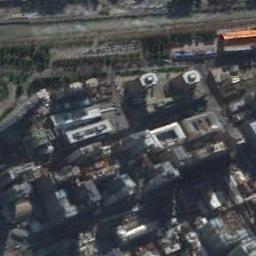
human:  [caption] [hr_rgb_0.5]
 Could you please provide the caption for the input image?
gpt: The commercial area is consist of many buildings .

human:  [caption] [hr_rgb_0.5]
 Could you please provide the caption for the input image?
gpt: Buildings vary in size and height .

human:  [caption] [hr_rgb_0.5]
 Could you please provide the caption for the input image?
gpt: A dense commercial area has lots of varied buildings .

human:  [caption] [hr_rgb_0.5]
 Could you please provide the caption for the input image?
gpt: There are many buildings on a dense commercial area .

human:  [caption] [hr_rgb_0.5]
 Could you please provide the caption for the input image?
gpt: There are many dense tall buildings and several roads and many trees in a business district .